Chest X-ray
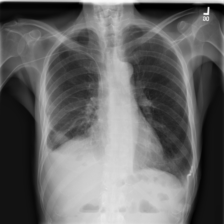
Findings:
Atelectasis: negative
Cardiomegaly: negative
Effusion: negative
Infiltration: negative
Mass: negative
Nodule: negative
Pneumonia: negative
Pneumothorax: positive
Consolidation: negative
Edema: negative
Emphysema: negative
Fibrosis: negative
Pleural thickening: negative
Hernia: negative